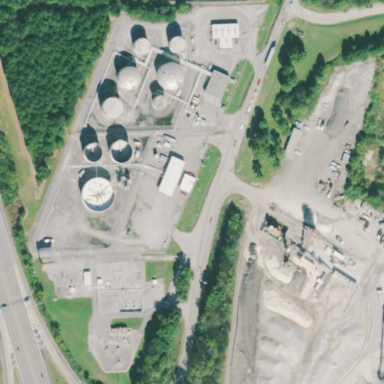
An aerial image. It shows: Industrial area designated as petroleum terminal.